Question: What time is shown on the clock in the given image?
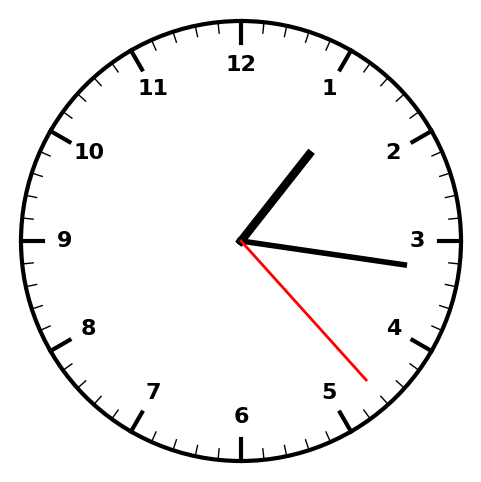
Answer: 01:16:23